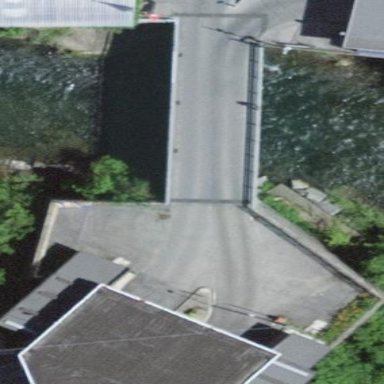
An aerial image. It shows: Man-made bridge.